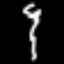
Label: squiggle